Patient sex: F
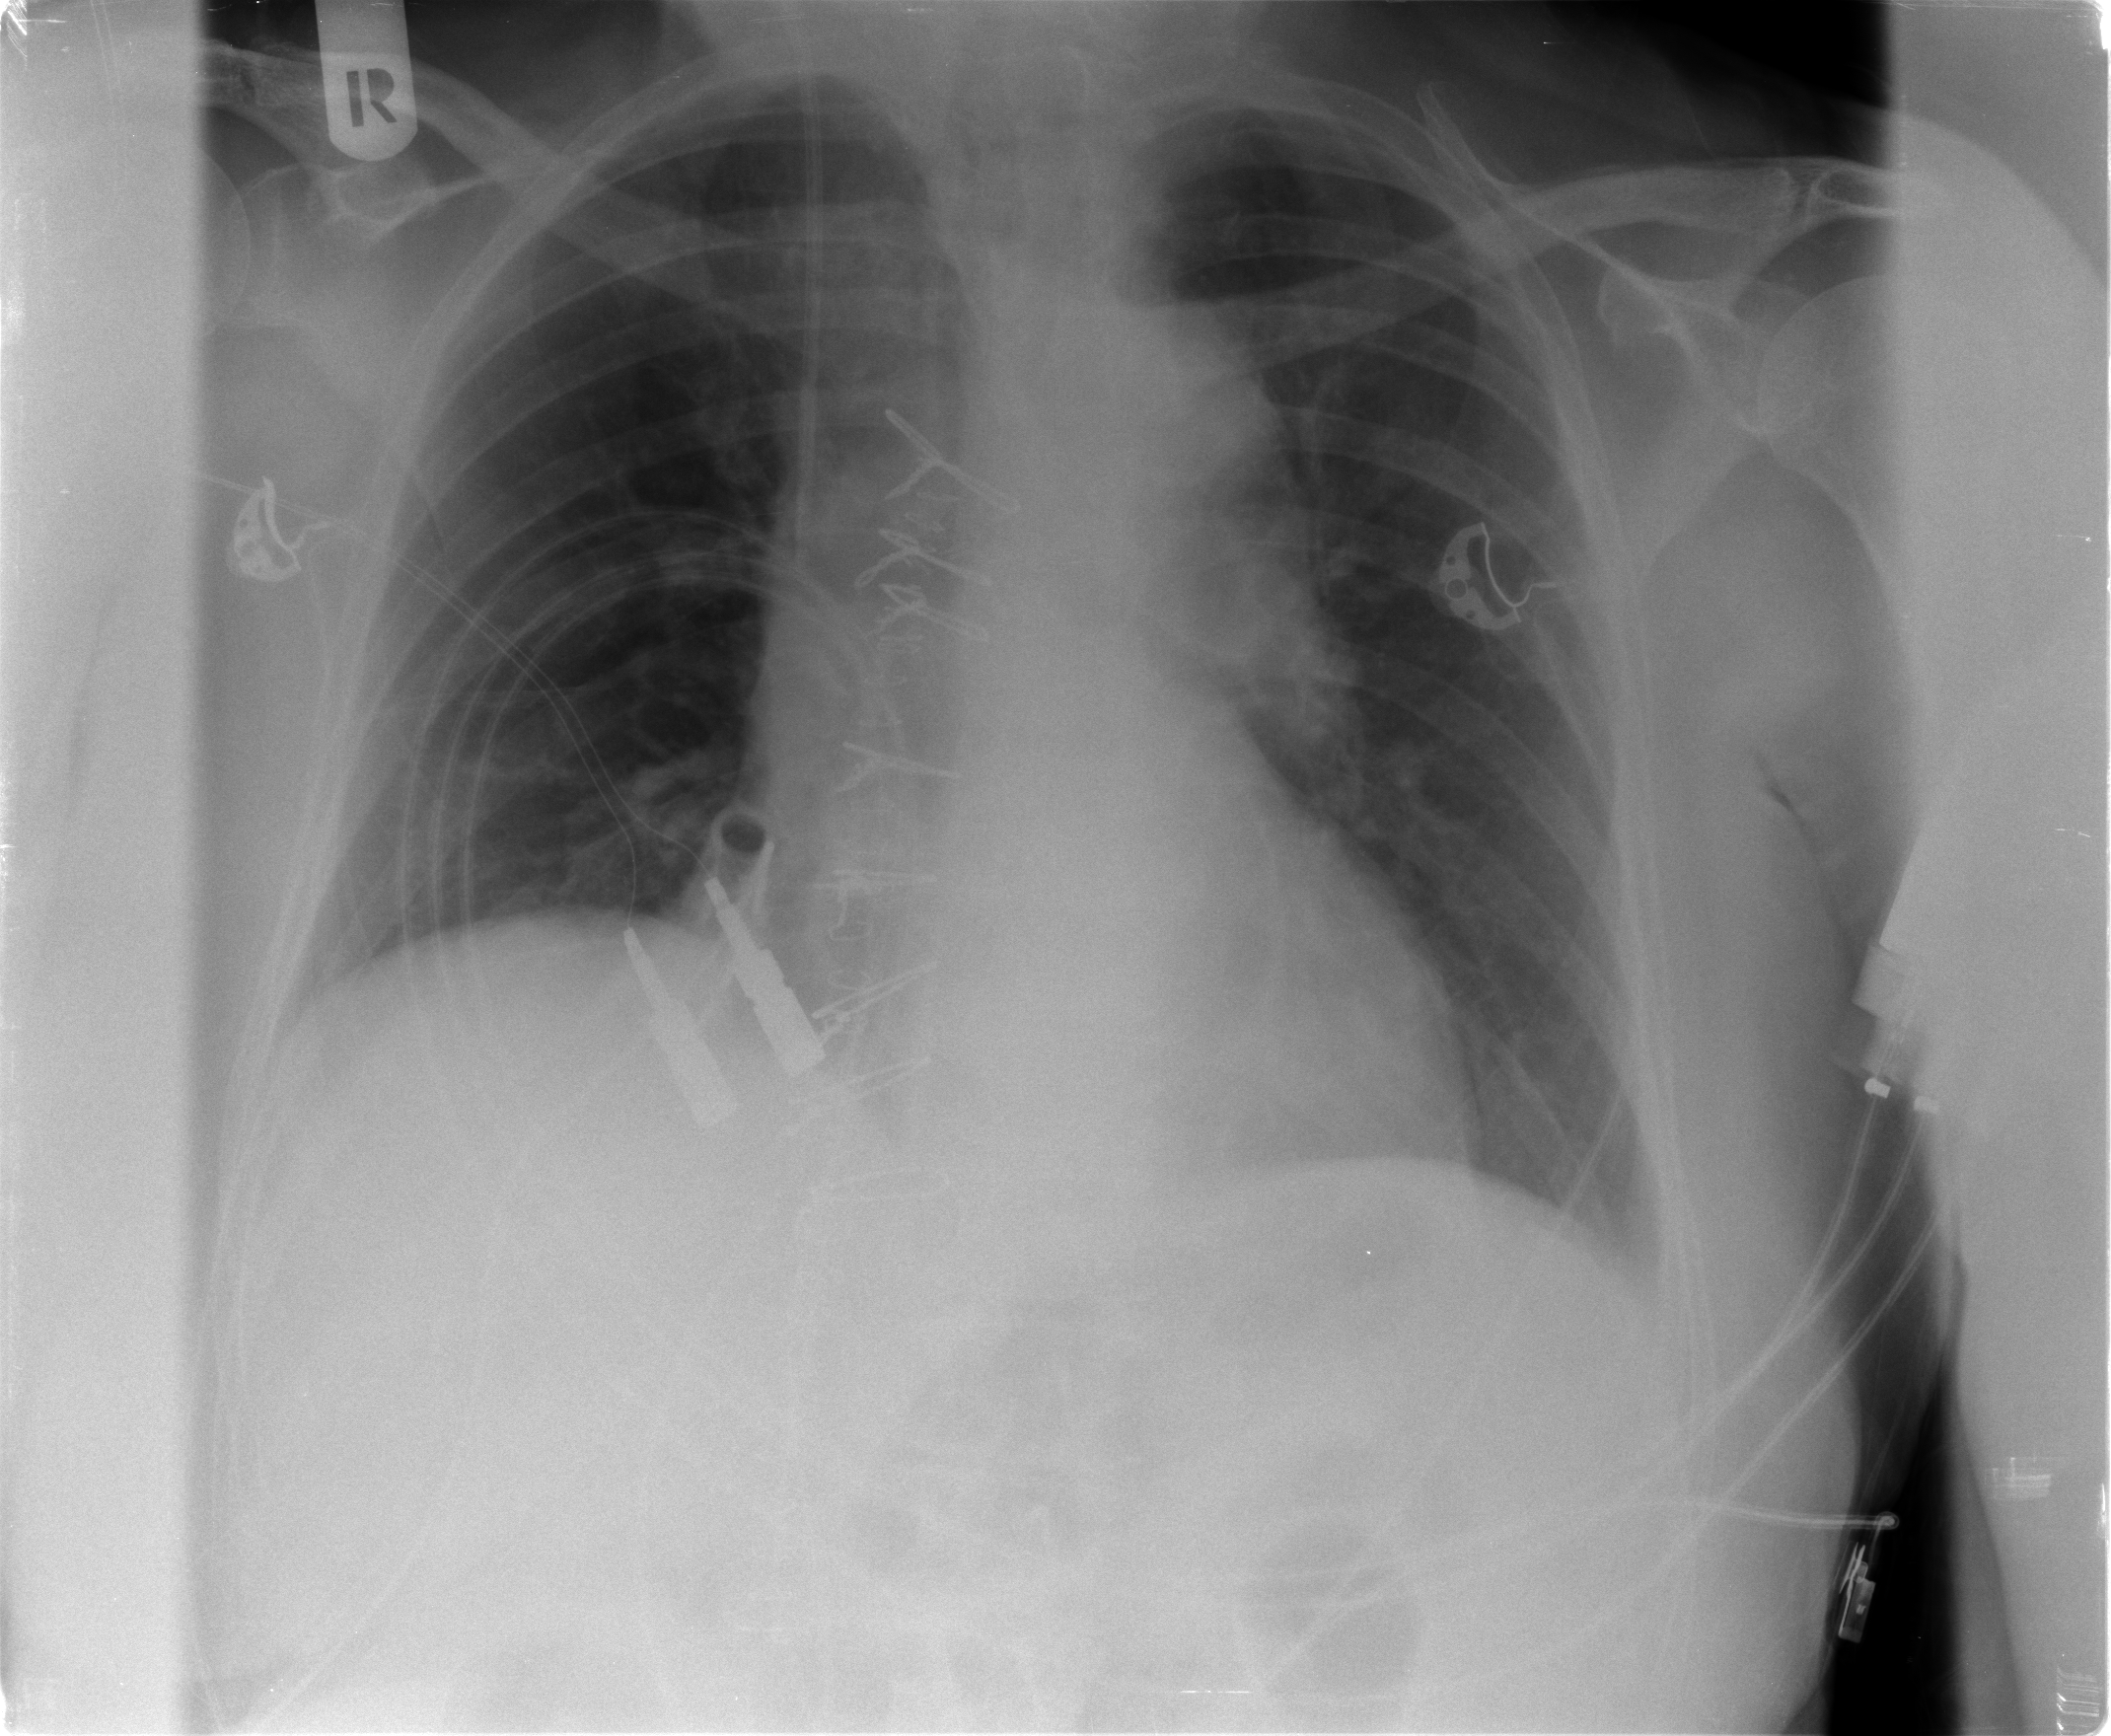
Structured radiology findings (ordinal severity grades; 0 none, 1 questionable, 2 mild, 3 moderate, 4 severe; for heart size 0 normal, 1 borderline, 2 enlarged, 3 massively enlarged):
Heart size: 0
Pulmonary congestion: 1
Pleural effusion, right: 0
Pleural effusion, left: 0
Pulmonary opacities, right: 0
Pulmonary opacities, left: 0
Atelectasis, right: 0
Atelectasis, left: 0